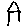
Label: house